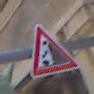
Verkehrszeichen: SteinschlagRechts
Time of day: MorningAfternoon
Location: Outdoor (Urban)
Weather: PartlyCloudy
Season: NotSpecified
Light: Natural